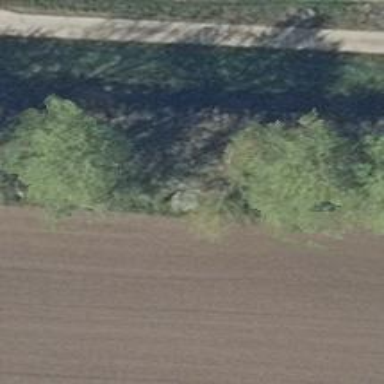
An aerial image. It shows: Row of deciduous broadleaved trees.